Question: I have an asp:GridView that I need to display 2 header rows...The first for days (e.g. Monday, Tuesday, etc), and the second to display 'Normal Time' and 'Overtime'.
I've done this by dynamically adding the code to gridview_RowDataBound, the problem is when the page re-loads/does a postback then the row that I added falls away and the GridView no longer fires the javascript functions used on it. This only seems to happen sometimes though, I have no idea why.
The page is basically a timesheet entry form. The user selects a date from a datepicker (the page then re-loads and this is where things sometime seem to go crazy).
This is what my grid looks like now:

Using the following code:
'''
Table tbl = e.Row.Parent as Table;
var row = new GridViewRow(0, 0, DataControlRowType.Header, DataControlRowState.Normal);
TableCell cell = new TableCell();
cell.Text = "";
cell.ColumnSpan = 3;
row.Cells.Add(cell);
cell = new TableCell();
cell.Text = "Monday";
cell.ColumnSpan = 2;
cell.HorizontalAlign = HorizontalAlign.Center;
row.Cells.Add(cell);
cell = new TableCell();
cell.Text = "Tuesday";
cell.ColumnSpan = 2;
cell.HorizontalAlign = HorizontalAlign.Center;
row.Cells.Add(cell);
cell = new TableCell();
cell.Text = "Wednesday";
cell.ColumnSpan = 2;
cell.HorizontalAlign = HorizontalAlign.Center;
row.Cells.Add(cell);
cell = new TableCell();
cell.Text = "Thursday";
cell.ColumnSpan = 2;
cell.HorizontalAlign = HorizontalAlign.Center;
row.Cells.Add(cell);
cell = new TableCell();
cell.Text = "Friday";
cell.ColumnSpan = 2;
cell.HorizontalAlign = HorizontalAlign.Center;
row.Cells.Add(cell);
cell = new TableCell();
cell.Text = "Saturday";
cell.ColumnSpan = 2;
cell.HorizontalAlign = HorizontalAlign.Center;
row.Cells.Add(cell);
cell = new TableCell();
cell.Text = "Sunday";
cell.ColumnSpan = 2;
cell.HorizontalAlign = HorizontalAlign.Center;
row.Cells.Add(cell);
cell = new TableCell();
cell.Text = "";
cell.ColumnSpan = 2;
row.Cells.Add(cell);
tbl.Rows.AddAt(tbl.Rows.Count - 1, row);
'''
But I'd like to know if there's anyway I can get the grid in the image to look that way with HTML instead of doing it in code-behind, since this seems to break the grid more than anything else.
Thanks
(I should add that the 'Normal' / 'OT' header rows are set in the html using:
'''
<asp:TemplateField HeaderText="OT" HeaderStyle-HorizontalAlign="Center">
'''
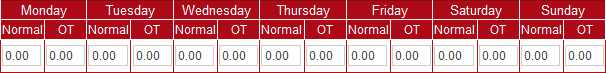
Answer: You can do the following in your <EditItemTemplate> tag:
'''
<EditItemTemplate>
<table>
<tr>
<td colspan=2>Monday</td >
<td colspan=2>Tuesday</td >
<td colspan=2>Wednesday</td >
<td colspan=2>Thursday</td >
<td colspan=2>Friday</td >
<td colspan=2>Saturday</td >
<td colspan=2>Sunday</td >
</tr>
<tr>
<td>Normal</td>
<td>OT</td>
<td>Normal</td>
<td>OT</td>
...
...
...
</tr>
<tr>
<TD><asp:Textbox ID="txtBox1" runat="server"/></TD>
<TD><asp:Textbox ID="txtBox2" runat="server"/></TD>
<TD><asp:Textbox ID="txtBox3" runat="server"/></TD>
<TD><asp:Textbox ID="txtBox4" runat="server"/></TD>
...
...
...
</tr>
</table>
</EditItemTemplate>
'''
You can fill out the rest of it in the ... (dot dots)
Hope this helps :)